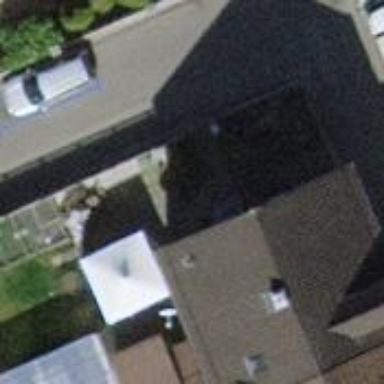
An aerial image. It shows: Building with tile roof.